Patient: sex M, age 69
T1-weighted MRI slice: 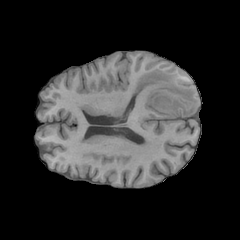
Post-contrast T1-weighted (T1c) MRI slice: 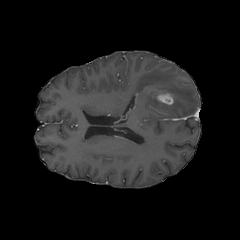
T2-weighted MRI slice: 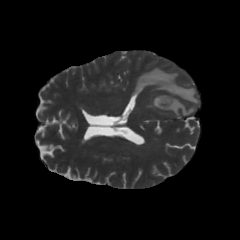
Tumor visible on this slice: yes
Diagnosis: Glioblastoma, IDH-wildtype
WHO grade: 4